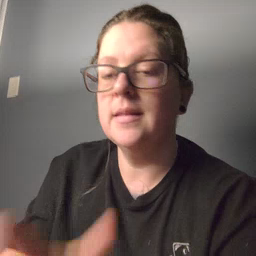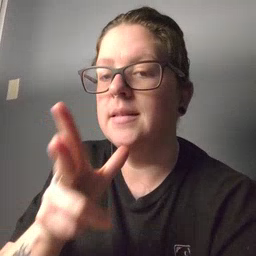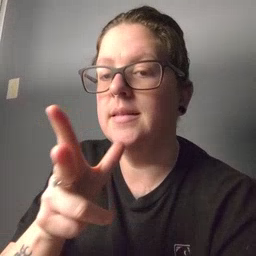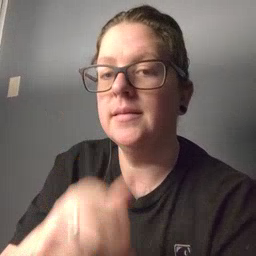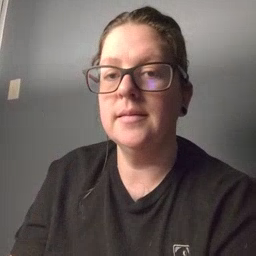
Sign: hen